Question: I want to create a cell for my tableview like this image:

As you can see, in this cell I have a UIImage that have some cornerradius on its left side. I use this code for add cornerradius to my UIImage:
'''
ThumbnailImg .Layer .CornerRadius = 7.0f;
ThumbnailImg .Layer .MasksToBounds = true ;
'''
But I do not know how to set radius just for let side of uiimage.
Another solution that I guess is changing uiimageview in a way that its left corner be match with corners of the cell ( I'm using grouped table width 1 row in each section), therefore the borders will create automatically. But for this way also I do not know what works should I do :-s.
I found this solution for objective-c also. can any body help using this on monotouch iphone?
<URL>
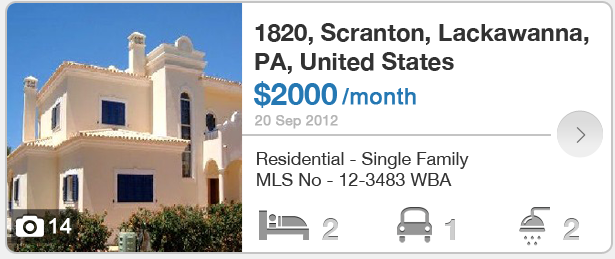
Answer: Subclass 'UIImageView' to allow it drawing rounded desirable corners via 'UIBezierPath'.
Example for 'UIView':
'''
public class UIViewCustomRounded: UIView
{
// Inspired by:
// https://stackoverflow.com/questions/<PHONE>/round-two-corners-in-uiview
// https://stackoverflow.com/questions/<PHONE>/rounded-uiview-using-calayers-only-some-corners-how/
public UIViewCustomRounded (): base()
{
}
/// <summary>
/// Sets the corners.
/// </summary>
/// <param name="corners">Corners.</param>
/// <param name="cornerRadius">Corner radius.</param>
public void SetCorners(UIRectCorner corners, float cornerRadius)
{
var maskLayer = new CAShapeLayer();
maskLayer.Frame = Bounds;
var roundedPath = UIBezierPath.FromRoundedRect(maskLayer.Bounds, corners, new SizeF(cornerRadius, cornerRadius));
// maskLayer.FillColor = UIColor.White.CGColor;
// maskLayer.BackgroundColor = UIColor.Clear.CGColor;
maskLayer.Path = roundedPath.CGPath;
//Don't add masks to layers already in the hierarchy!
Layer.Mask = maskLayer;
}
}
'''
Usage:
'''
var a = new UIViewCustomRounded()
// Don't forget to set frame and add it as subview
a.SetCorners(UIRectCorner.BottomLeft | UIRectCorner.BottomRight, 10);
'''
As long as 'UIImageView' is subclass of 'UIView', it should be works for 'UIImageView' too.
<URL>.